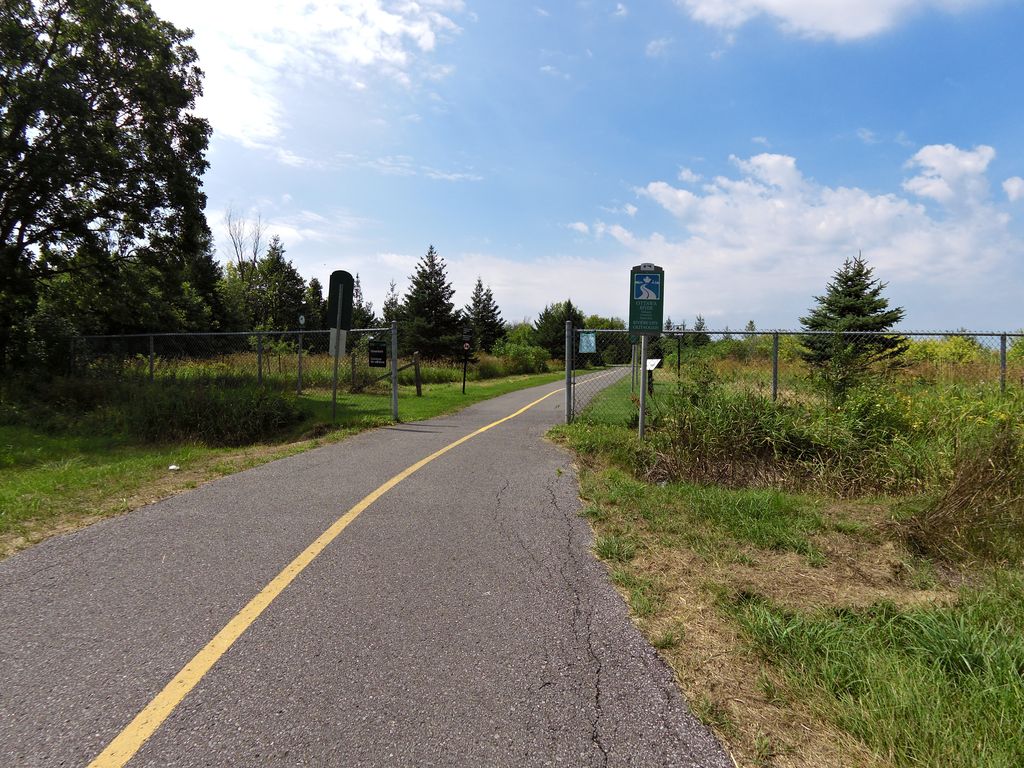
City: ottawa-gatineau